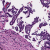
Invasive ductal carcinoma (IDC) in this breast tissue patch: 1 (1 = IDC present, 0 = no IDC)